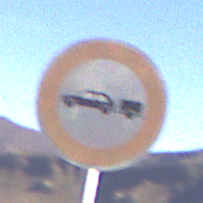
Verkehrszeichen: VerbotPersonenkraftwagenMitAnhaenger
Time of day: Midday
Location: Outdoor (Nature)
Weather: Clear
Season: NotSpecified
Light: Natural